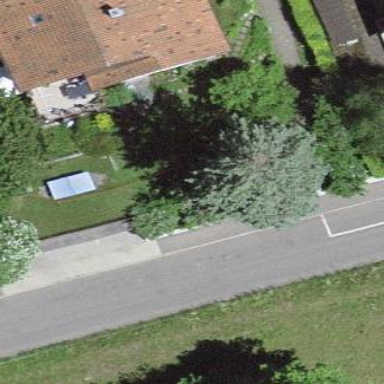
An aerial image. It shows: Garage.